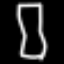
Label: hourglass